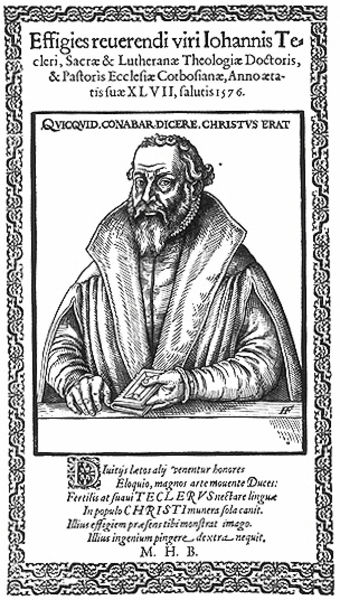
Titel: Bildnis des Johannes Tecler
Künstler: Franz Friedrich
Institution: (Seriendruck)
Schlagwörter: hand, kopf, mann, weiß, finger, grau, mund, nase, schwarz, tisch, blick, hochformat, ornament, alt, bart, augen, bibel, falten, johannes, kragen, pelz, rahmen, bild, bildnis, portrait, signatur, gewand, haare, mantel, blatt, locken, holzschnitt, schrift, papier, bogen, grafik, graphik, rand, buch, druck, schnitt, schwarzweiss, schraffur, radierung, stich, kupfer, seite, illustration, scharz, text, bürger, krause, spitzbart, buchdruck, christus, mönch, luther, gelehrter, kupferstich, christi, latein, christ, theologe, würdig, kantel, abkürzung, initialie, christus erat, iohannis, effigies, 1576, teclerus, randung, rrahmen, renaissance